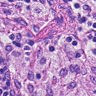
Metastatic tissue present: no